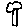
Label: tree